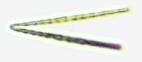
Label: Thalassionema